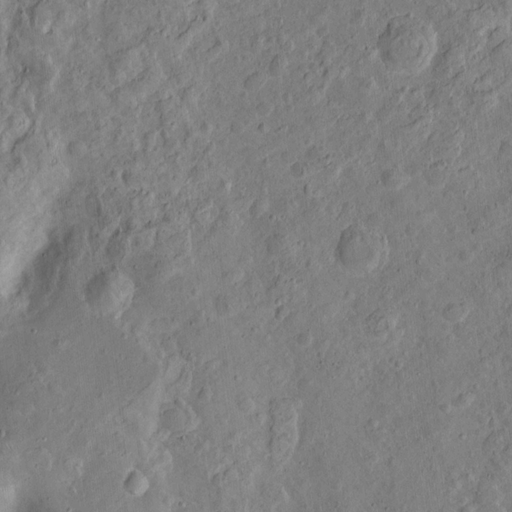
Objects detected: cone, cone